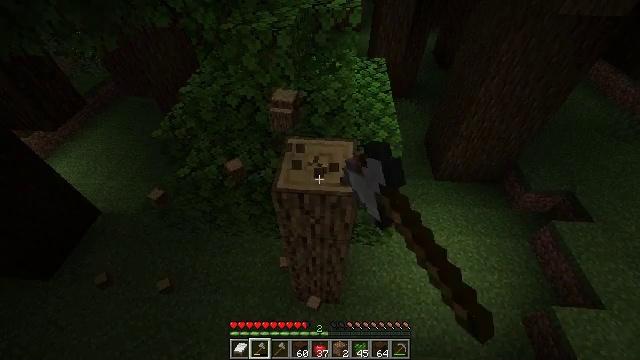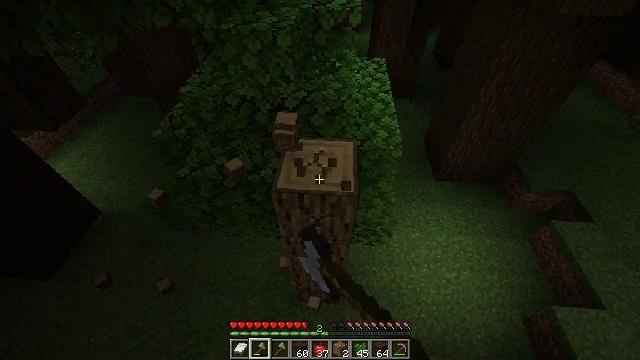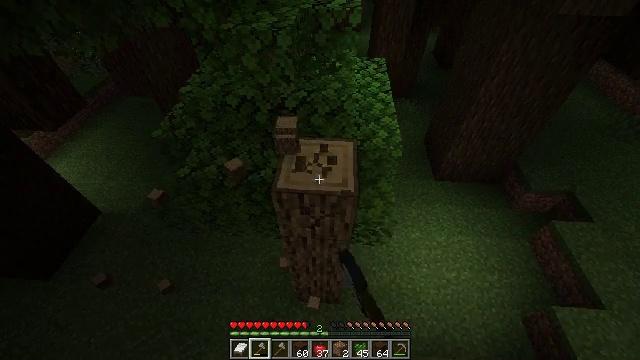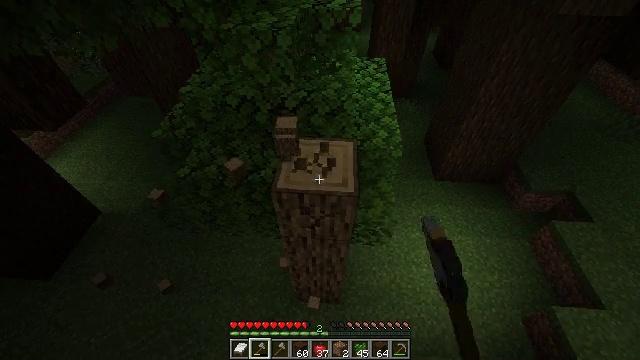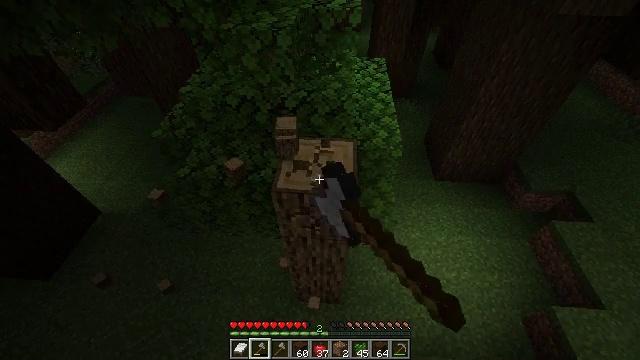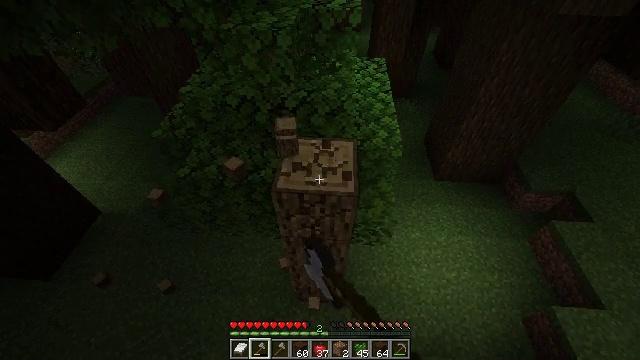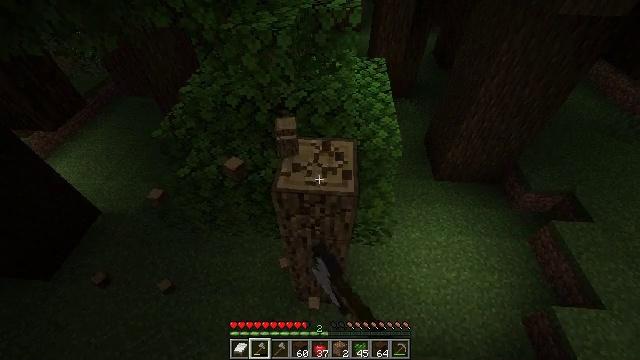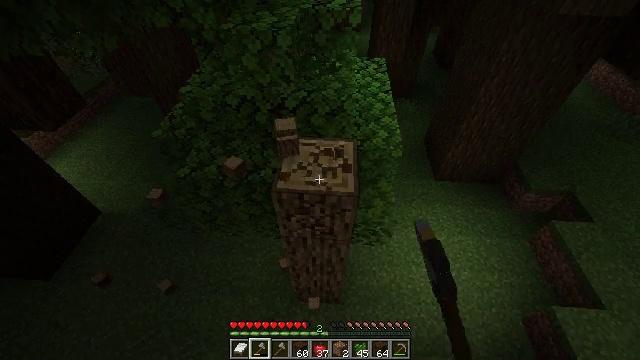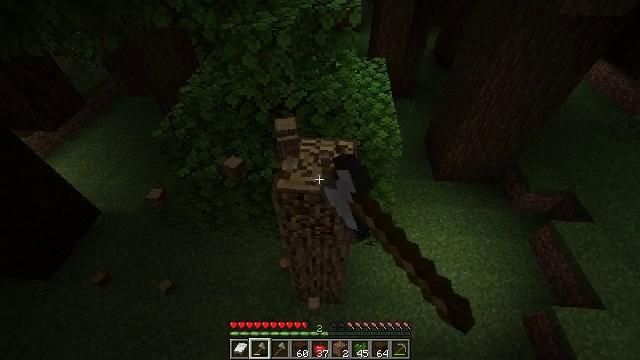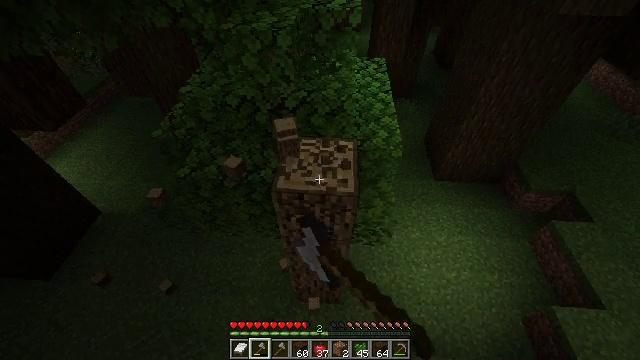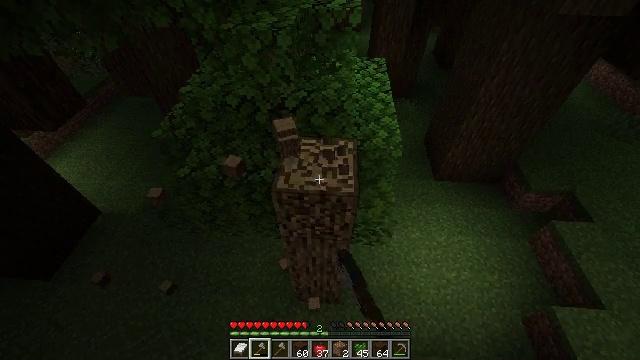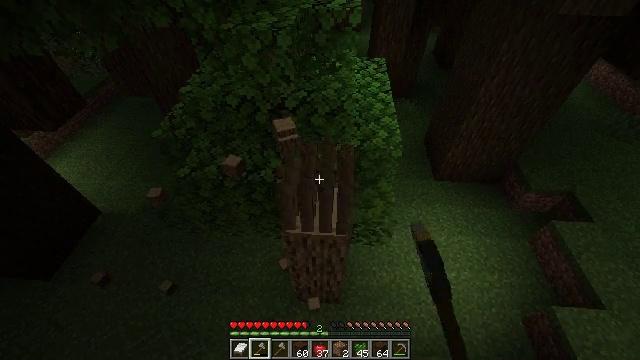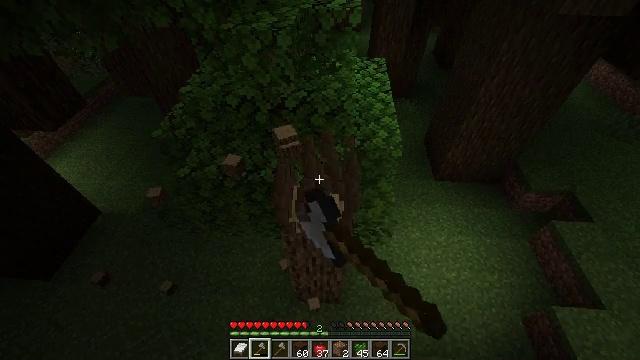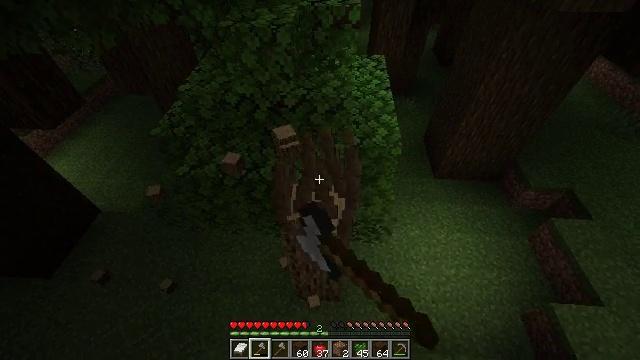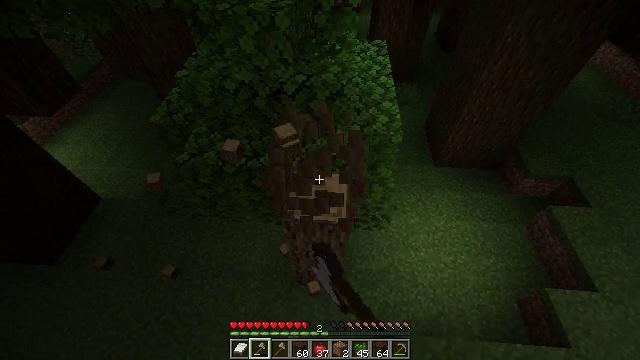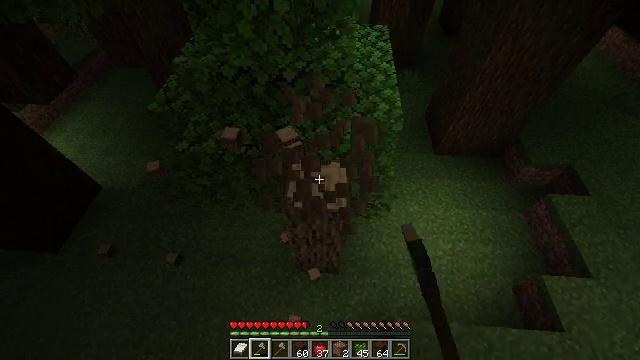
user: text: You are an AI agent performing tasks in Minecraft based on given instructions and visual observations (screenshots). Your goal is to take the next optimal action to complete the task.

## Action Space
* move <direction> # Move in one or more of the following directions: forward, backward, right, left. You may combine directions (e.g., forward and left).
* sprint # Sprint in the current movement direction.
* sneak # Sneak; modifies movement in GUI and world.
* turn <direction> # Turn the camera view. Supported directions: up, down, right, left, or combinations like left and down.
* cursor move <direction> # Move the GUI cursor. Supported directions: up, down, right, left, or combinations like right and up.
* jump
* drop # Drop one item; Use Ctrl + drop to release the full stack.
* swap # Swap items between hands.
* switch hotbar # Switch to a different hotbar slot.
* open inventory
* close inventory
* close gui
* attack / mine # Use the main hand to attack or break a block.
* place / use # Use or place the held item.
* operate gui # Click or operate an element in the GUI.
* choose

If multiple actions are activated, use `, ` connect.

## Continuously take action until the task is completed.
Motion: motion action
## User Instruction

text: Gather oak logs from trees.
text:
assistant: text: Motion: sneak, attack / mine
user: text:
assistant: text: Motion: sneak, attack / mine
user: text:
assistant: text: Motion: sneak, attack / mine
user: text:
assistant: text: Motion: sneak, attack / mine
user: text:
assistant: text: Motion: sneak, attack / mine
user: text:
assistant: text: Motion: sneak, attack / mine
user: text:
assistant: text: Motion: sneak, attack / mine
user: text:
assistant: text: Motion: sneak, attack / mine
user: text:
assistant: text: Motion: sneak, attack / mine
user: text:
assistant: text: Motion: sneak, attack / mine
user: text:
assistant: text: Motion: sneak, attack / mine
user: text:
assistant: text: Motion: sneak, attack / mine
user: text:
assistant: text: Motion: sneak, attack / mine
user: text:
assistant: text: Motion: sneak, turn down, attack / mine
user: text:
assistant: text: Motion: sneak, turn down, attack / mine
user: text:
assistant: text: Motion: sneak, turn down, attack / mine
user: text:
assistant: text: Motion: sneak, turn down, attack / mine
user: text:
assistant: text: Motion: sneak, attack / mine
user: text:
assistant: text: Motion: sneak, attack / mine
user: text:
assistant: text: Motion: sneak, attack / mine
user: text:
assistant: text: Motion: sneak, attack / mine
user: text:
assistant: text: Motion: sneak, attack / mine
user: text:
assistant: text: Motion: sneak, attack / mine
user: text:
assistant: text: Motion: sneak, attack / mine
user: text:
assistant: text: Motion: sneak, attack / mine
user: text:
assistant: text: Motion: sneak, attack / mine
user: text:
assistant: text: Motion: sneak, attack / mine
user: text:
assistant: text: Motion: sneak, attack / mine
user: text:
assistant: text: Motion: sneak, attack / mine
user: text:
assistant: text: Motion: sneak, attack / mine